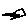
Label: bird